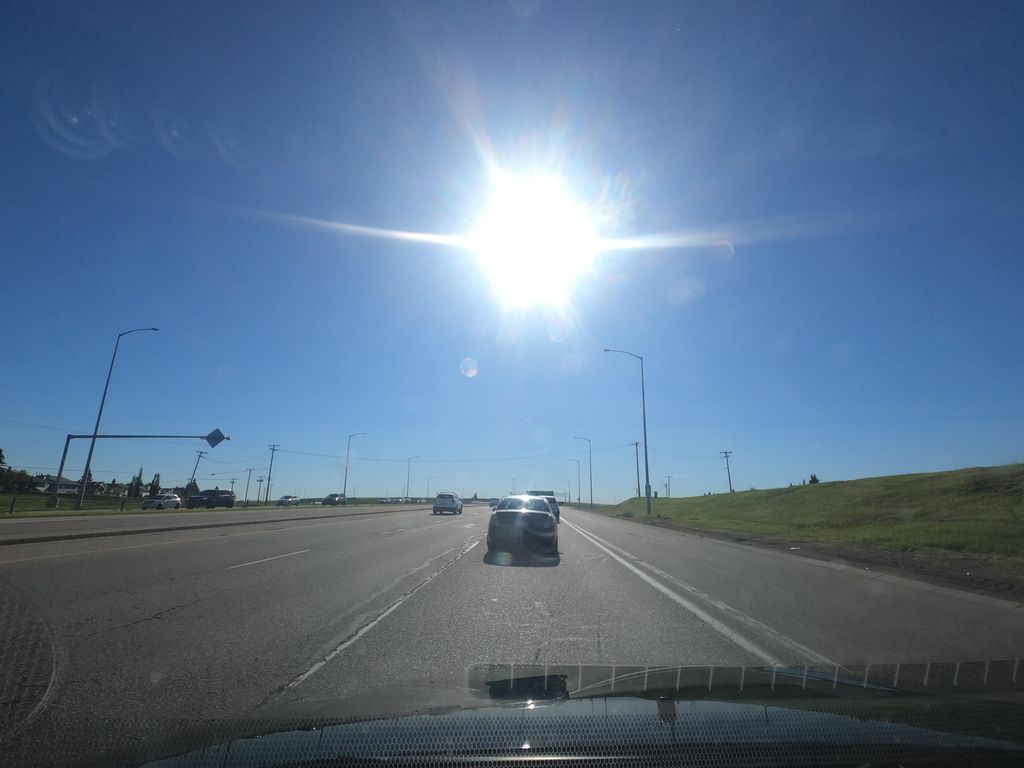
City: calgary